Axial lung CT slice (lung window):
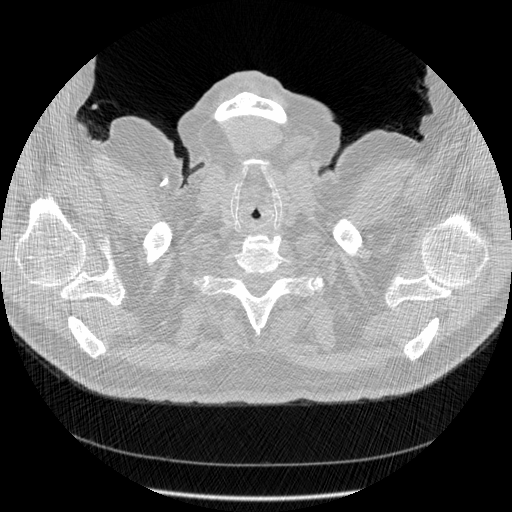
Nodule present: no